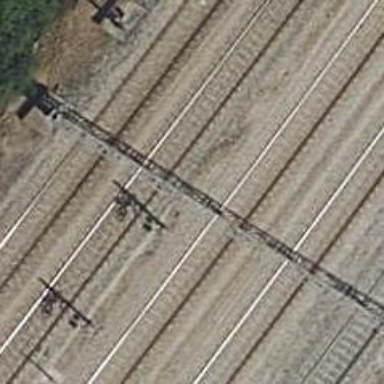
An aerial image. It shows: Electrified railway with contact line running along embankment.